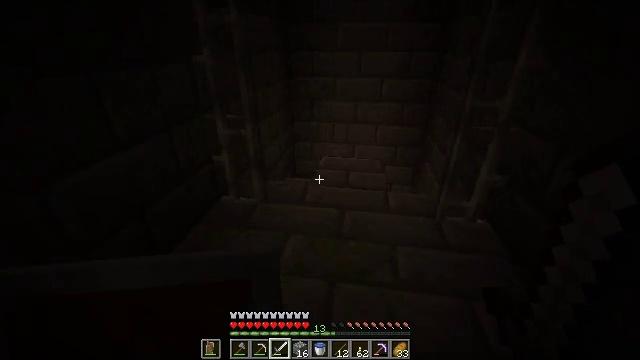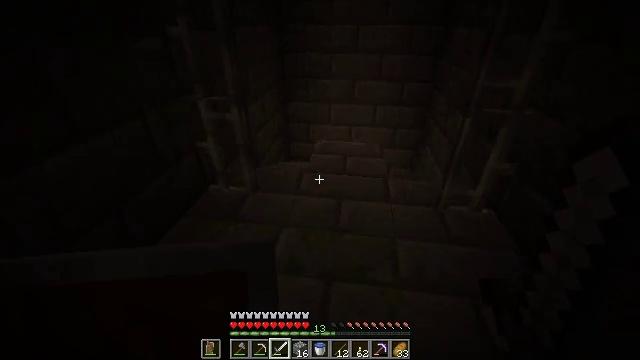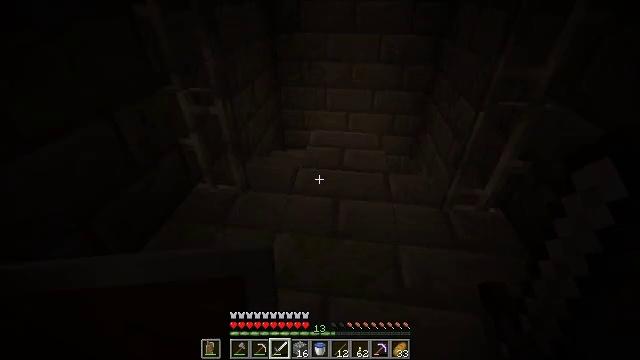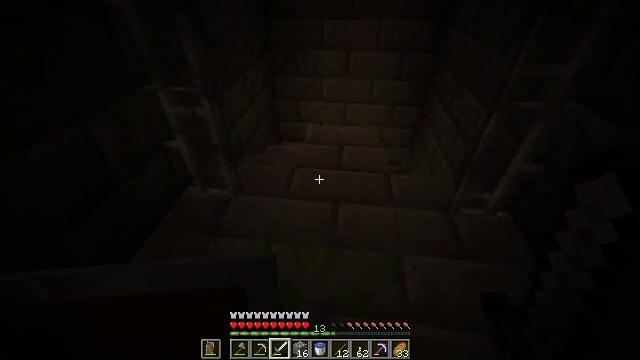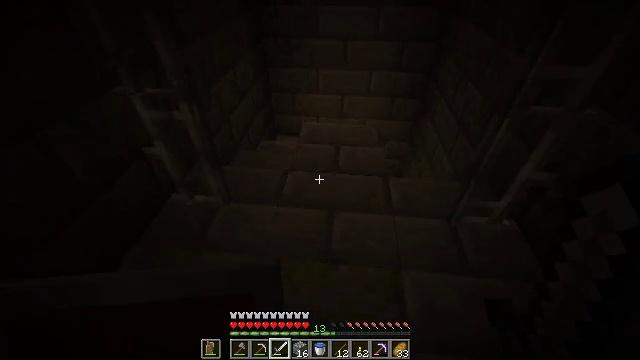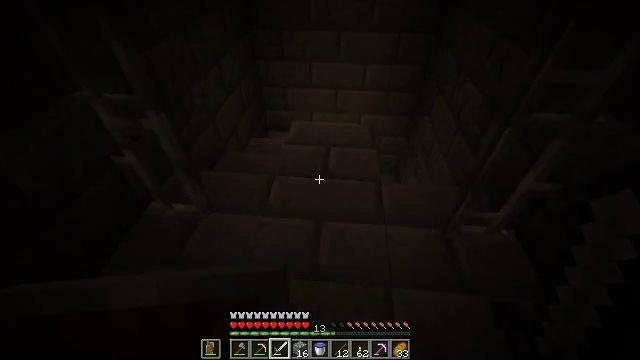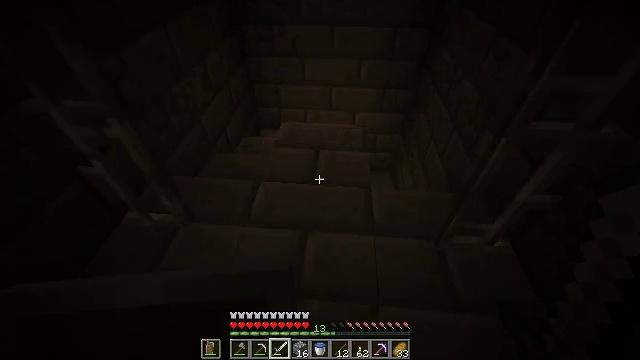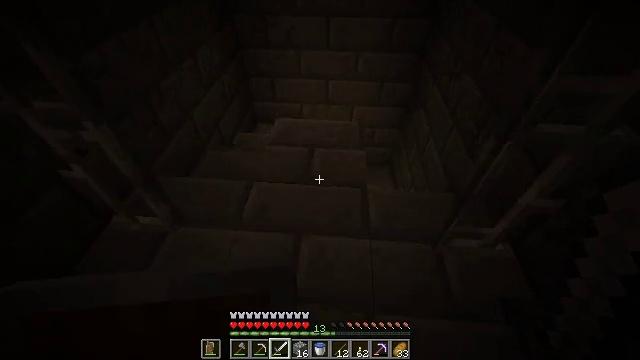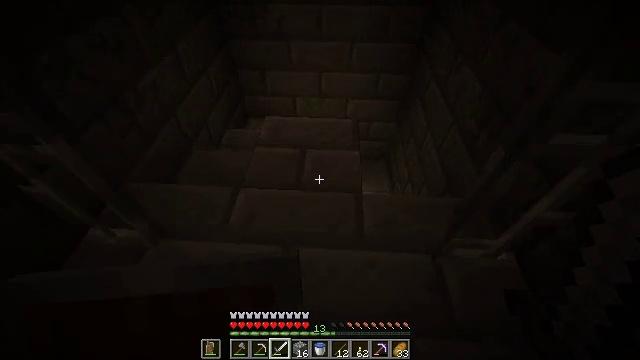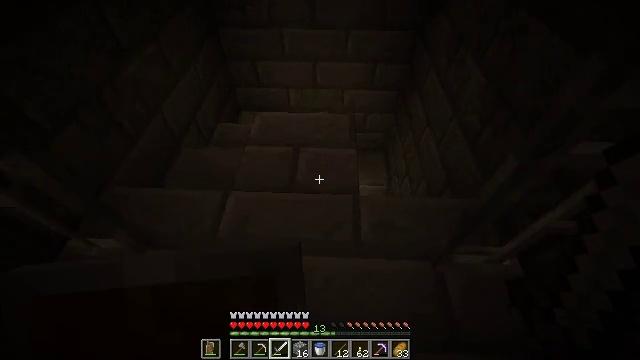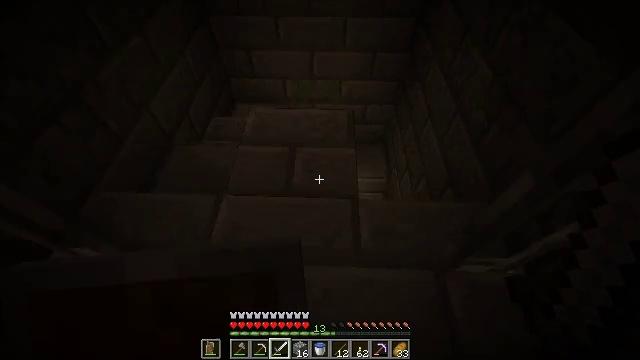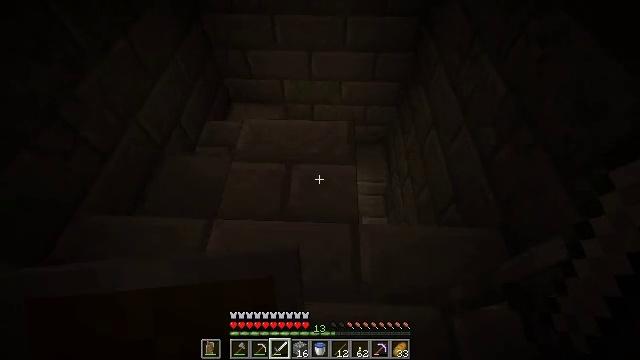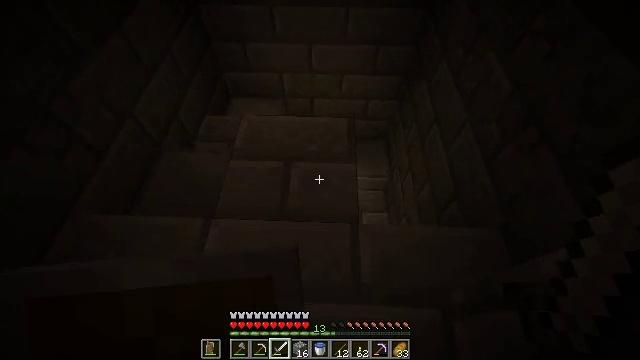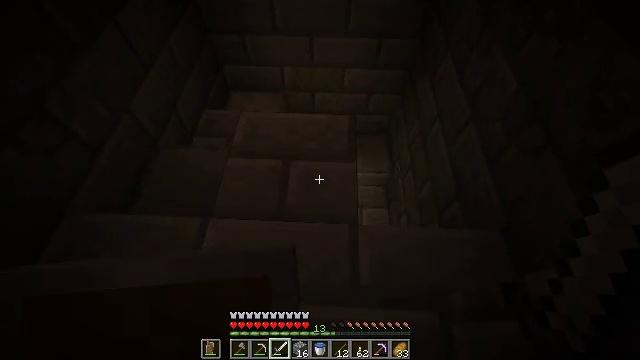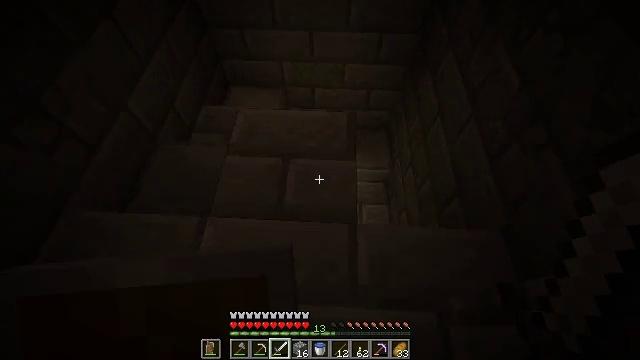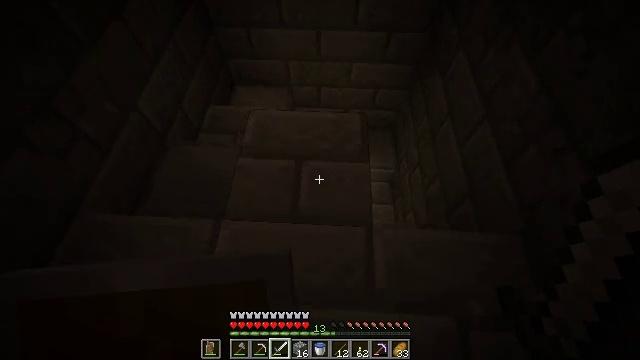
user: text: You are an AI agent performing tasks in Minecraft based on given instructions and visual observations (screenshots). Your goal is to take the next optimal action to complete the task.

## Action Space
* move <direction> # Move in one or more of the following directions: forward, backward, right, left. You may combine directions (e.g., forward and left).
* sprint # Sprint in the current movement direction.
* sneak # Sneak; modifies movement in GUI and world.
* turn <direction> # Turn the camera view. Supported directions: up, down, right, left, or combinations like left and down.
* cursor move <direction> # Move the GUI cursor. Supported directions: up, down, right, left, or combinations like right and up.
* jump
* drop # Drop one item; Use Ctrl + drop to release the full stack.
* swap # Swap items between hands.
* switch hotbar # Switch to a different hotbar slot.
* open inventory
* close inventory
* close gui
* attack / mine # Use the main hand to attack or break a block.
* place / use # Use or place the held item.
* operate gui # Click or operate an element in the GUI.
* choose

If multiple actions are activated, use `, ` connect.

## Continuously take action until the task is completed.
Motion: motion action
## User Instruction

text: Drop stone bricks.
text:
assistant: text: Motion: move forward, turn down
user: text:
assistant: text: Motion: move forward, turn right and down
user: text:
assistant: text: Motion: move forward, turn down
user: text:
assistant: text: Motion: move forward and move right, turn down
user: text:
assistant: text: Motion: move forward and move right, turn down
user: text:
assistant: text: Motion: move forward and move right, turn down
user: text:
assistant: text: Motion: move forward, turn down
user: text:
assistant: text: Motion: move forward, turn right and down
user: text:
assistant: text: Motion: move forward, turn right and down
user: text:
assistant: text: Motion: move forward, turn down
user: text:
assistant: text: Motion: turn down
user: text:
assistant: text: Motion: turn down
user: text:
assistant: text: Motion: turn down
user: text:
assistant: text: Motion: move left, turn down
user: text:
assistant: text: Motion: move forward and move left
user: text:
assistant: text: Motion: move forward and move left
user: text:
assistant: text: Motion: move forward and move left
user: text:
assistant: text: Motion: move forward and move left
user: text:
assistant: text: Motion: move forward and move left, turn right
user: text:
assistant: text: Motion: move forward
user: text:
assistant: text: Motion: move forward
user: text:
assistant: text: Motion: move forward
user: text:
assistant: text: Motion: move forward, turn right and down
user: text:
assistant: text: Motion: move forward, turn right
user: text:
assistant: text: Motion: move forward and move left, turn right
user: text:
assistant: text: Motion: move forward and move left, turn right and down
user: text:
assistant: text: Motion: move forward and move left, turn right and down
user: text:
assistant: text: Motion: move left, turn right and down
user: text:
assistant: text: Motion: move left, turn right and down
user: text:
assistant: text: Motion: move left, turn right and down